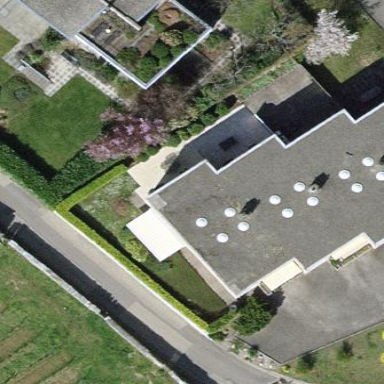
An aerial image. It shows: House with flat roof.